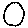
Label: moon